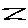
Label: zigzag